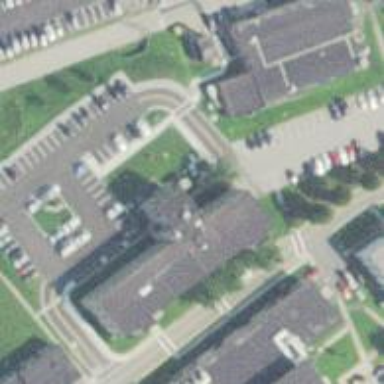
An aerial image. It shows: Building.